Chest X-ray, PA view. Patient: 58 years old, sex M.
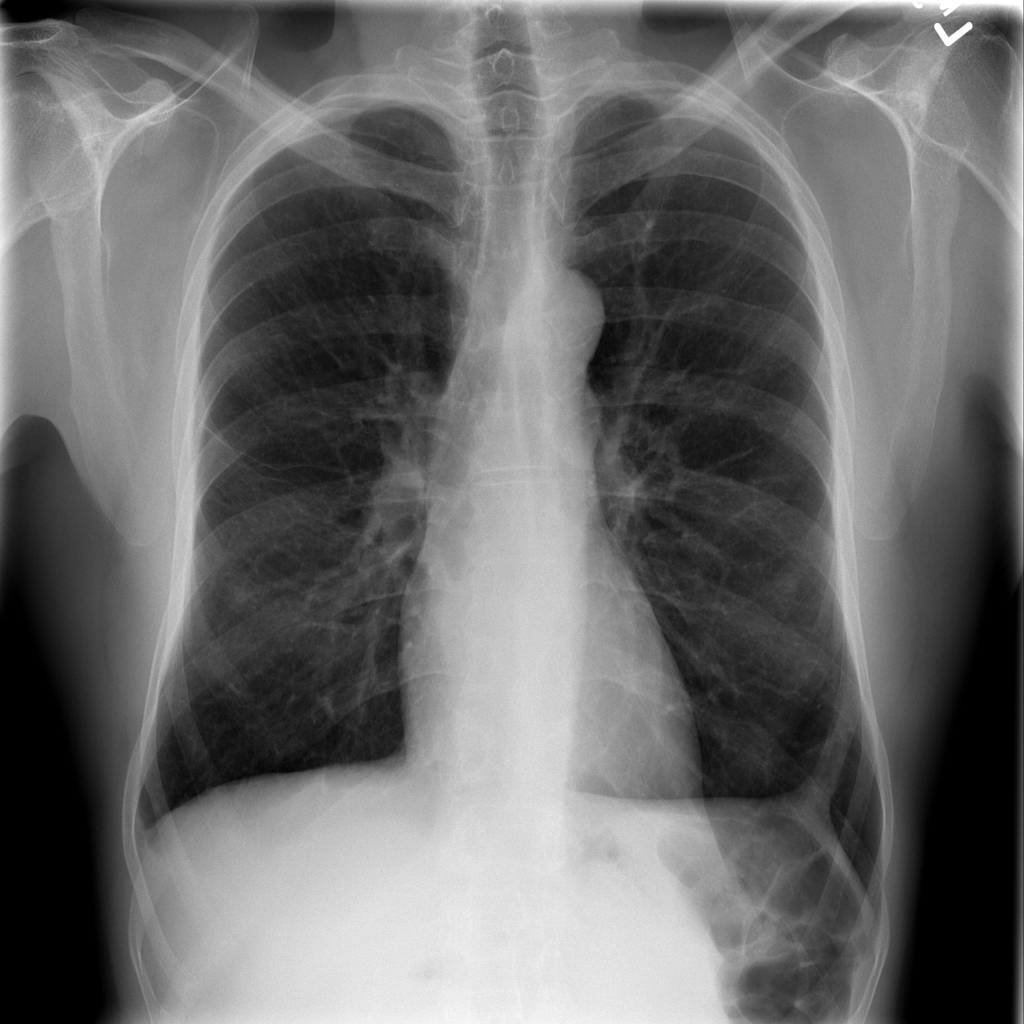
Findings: Infiltration